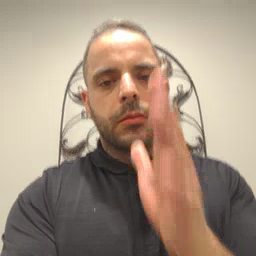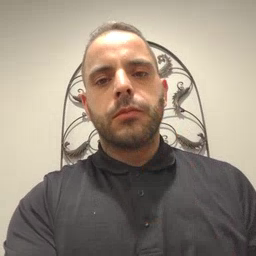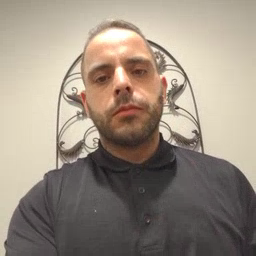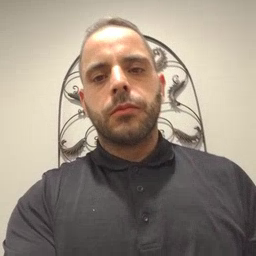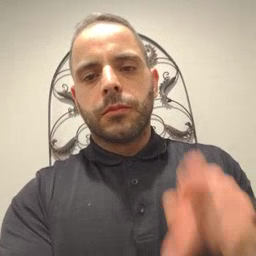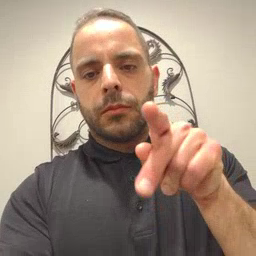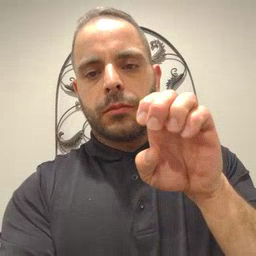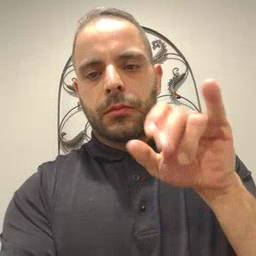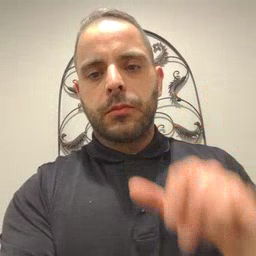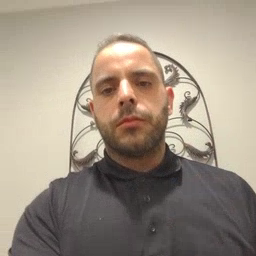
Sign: penny